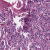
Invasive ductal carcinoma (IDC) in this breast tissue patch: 1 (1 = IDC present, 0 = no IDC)